Question: When I click a certain list item in my UITableView, I want to pass the index of the item that I clicked on to the next detailed view.
This is my relevant code so far:
'''
- (void)tableView:(UITableView *)tableView didSelectRowAtIndexPath:(NSIndexPath *)indexPath
{
HomeworkDetails *view = [[HomeworkDetails alloc] init];
int lastIndex = [indexPath indexAtPosition:[indexPath length] - 1];
NSLog(@"%u", lastIndex);
[self performSegueWithIdentifier: @"HomeworkDetailsSegue" sender:self];
view.currentIndex = lastIndex;
[tableView deselectRowAtIndexPath:indexPath animated:YES];
}
'''
At this point, I can successfully move on to the next ViewController (HomeworkDetails) but the information is not passed through. I am trying to accomplish this by doing 'view.currentIndex = lastIndex;' but this is not working. How else can I do this? Sorry if I missed anything; I am a beginner at iOS development.
With suggestions:
'''
- (void)tableView:(UITableView *)tableView didSelectRowAtIndexPath:(NSIndexPath *)indexPath
{
HomeworkDetails *view = [[HomeworkDetails alloc] init];
int lastIndex = [indexPath indexAtPosition:[indexPath length] - 1];
NSLog(@"%u", lastIndex);
[self performSegueWithIdentifier: @"HomeworkDetailsSegue" sender:self];
view.currentIndex = lastIndex;
[tableView deselectRowAtIndexPath:indexPath animated:YES];
}
- (void)prepareForSegue:(UIStoryboardSegue *)segue sender:(id)sender
{
if ([segue.identifier isEqualToString:@"HomeworkDetailsSegue"]) {
// note that "sender" will be the tableView cell that was selected
UITableViewCell *cell = (UITableViewCell*)sender;
NSIndexPath *indexPath = [self.tableView indexPathForCell:cell]; //**error**
HomeworkDetails *vc = (HomeworkDetails*)[segue destinationViewController];
vc.currentIndex = indexPath.row;
}
}
'''

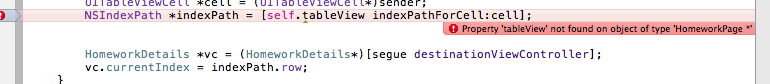
Answer: What you are describing can best be done in the 'prepareForSegue:sender:' method, instead of 'didSelectRowAtIndexPath:'. In your storyboard, make sure your 'HomeworkDetailsSegue' segue is set up between your tableView's prototype cell and the destination view controller.
'''
- (void)prepareForSegue:(UIStoryboardSegue *)segue sender:(id)sender
{
if ([segue.identifier isEqualToString:@"HomeworkDetailsSegue"]) {
// note that "sender" will be the tableView cell that was selected
UITableViewCell *cell = (UITableViewCell*)sender;
NSIndexPath *indexPath = [self.tableView indexPathForCell:cell];
HomeworkDetails *vc = (HomeworkDetails*)[segue destinationViewController];
vc.currentIndex = indexPath.row;
}
}
'''
Also, as a matter of style, I would recommend renaming your HomeworkDetails class to HomeworkDetailsViewController. Doing this follows Apple's conventions more closely and makes it clearer what the class represents.